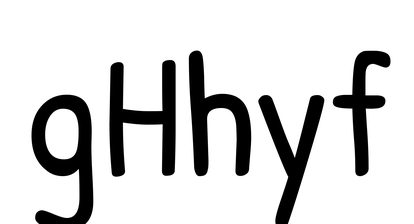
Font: PatrickHand-Regular